Question: I am using standart UDP function of AutoIt. I tested and dumped UDP packets to loopback interface 127.0.0.1 (send udp packets to myself). I captured it with RawCap, then opened in Wireshark. It showed me that there is a problem with Header Check sum. Why?
Can I somehow encapsulate HTTP inside UDP (using AutoIt)?

'''
#include <GUIConstantsEx.au3>
#include <WindowsConstants.au3>
#include <ButtonConstants.au3>
HotKeySet("{esc}", "Cleanup")
HotKeySet("{enter}", "sendData")
Global $ConnectedSocket = -1
Global $MainSocket
Local $g_IP, $RogueSocket, $GOOEY, $edit, $input, $butt, $msg
Local $ret, $recv
$g_IP = "127.0.0.1"
$_INCOMING_FLAG = "UDP DATA: "
OnAutoItExitRegister ("Cleanup")
; 1. UDP Listener ### Start The UDP Services ###
;==============================================
UDPStartup()
OnAutoItExitRegister ("Cleanup")
; 1. UDP Listener ### Create a Listening "SOCKET"
;==============================================
$socket = UDPBind($g_IP, 65432)
If @error <> 0 Then Exit
; 3. GUI ### Create a GUI for chatting
;==============================================
$GOOEY = GUICreate("P2P Chat", 300, 200)
$edit = GUICtrlCreateEdit("", 10, 40, 280, 150, $WS_DISABLED)
$input = GUICtrlCreateInput("", 10, 10, 200, 20)
$butt = GUICtrlCreateButton("Send", 210, 10, 80, 20, $BS_DEFPUSHBUTTON)
GUISetState()
; GUI Message Loop
;==============================================
While 1
$msg = GUIGetMsg()
If $msg = $GUI_EVENT_CLOSE Then ExitLoop
If $msg = $butt Then sendData()
$data = UDPRecv($socket, 200)
If $data <> "" Then
GUICtrlSetData($edit, GUICtrlRead($edit) & $_INCOMING_FLAG &$data & @CRLF)
EndIf
;~ Sleep(50)
WEnd
GUIDelete($GOOEY)
Func sendData()
If $socket <> 0 Then
$status = UDPSend($socket, GUICtrlRead($input))
If $status = 0 Then
MsgBox(0, "ERROR", "Error while sending UDP message: " & @error)
Exit
EndIf
ElseIf $ret > 0 Then
; UPDATE EDIT CONTROL WITH DATA WE SENT
;----------------------------------------------------------------
GUICtrlSetData($edit, GUICtrlRead($edit) & GUICtrlRead($input) & @CRLF)
GUICtrlSetData($input, "")
EndIf
EndFunc ;==>sendData
Func Lookup()
; If no connection look for one
Return 0
EndFunc ;==>Lookup
Func Cleanup()
UDPCloseSocket($socket)
UDPShutdown()
EndFunc ;==>Cleanup
'''
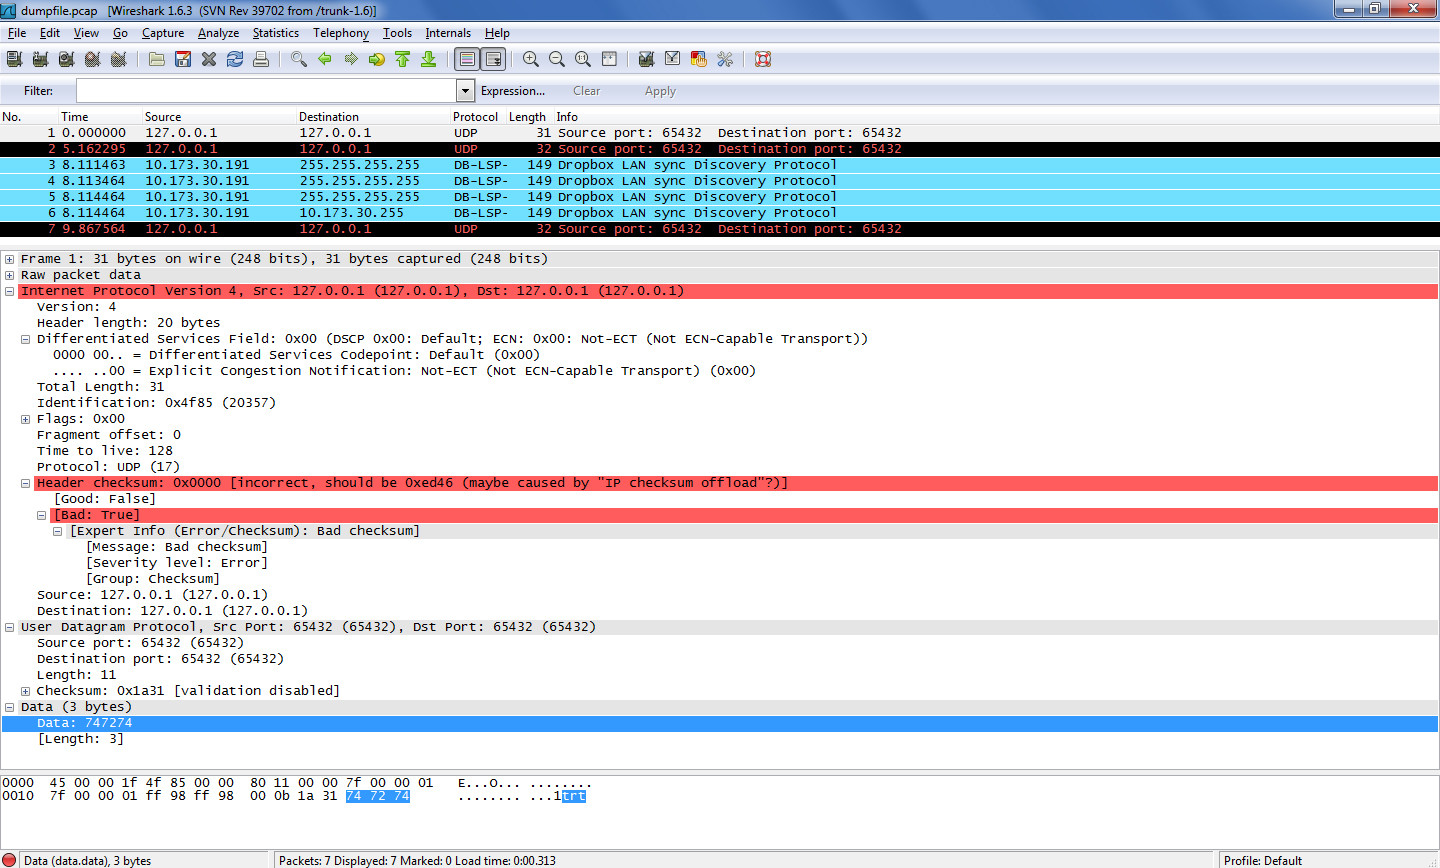
Answer: I'm guessing all of the errant checksums are '0x0000'; in that case, you are probably running into <URL>. These checksums are not an error in your application.